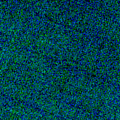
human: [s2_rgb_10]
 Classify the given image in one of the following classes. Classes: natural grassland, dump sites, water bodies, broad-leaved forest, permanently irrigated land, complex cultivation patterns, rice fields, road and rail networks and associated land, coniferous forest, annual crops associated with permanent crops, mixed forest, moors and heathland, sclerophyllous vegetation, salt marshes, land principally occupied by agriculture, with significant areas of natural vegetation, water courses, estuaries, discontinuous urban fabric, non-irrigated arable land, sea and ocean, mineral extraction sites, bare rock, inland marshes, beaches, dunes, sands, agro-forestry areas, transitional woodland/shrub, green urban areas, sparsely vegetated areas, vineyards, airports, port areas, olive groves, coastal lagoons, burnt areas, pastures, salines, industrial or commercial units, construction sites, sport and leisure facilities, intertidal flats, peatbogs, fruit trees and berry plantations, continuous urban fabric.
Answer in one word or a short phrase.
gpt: sea and ocean